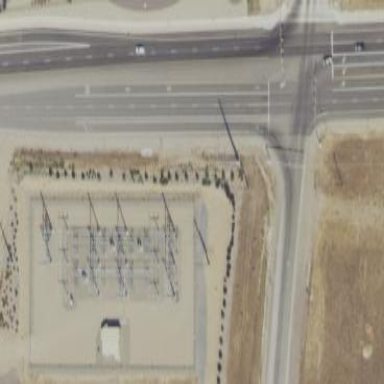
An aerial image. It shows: Power substation.